Interaction volume radius: 5 \u00c5
Interaction volume height: 30 \u00c5
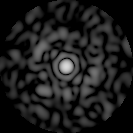
Disorder parameter: 0.8531